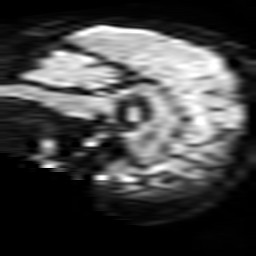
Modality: TRACE
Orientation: sagittal
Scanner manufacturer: philips
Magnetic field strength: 3 T
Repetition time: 3.745 s
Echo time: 0.05989 s